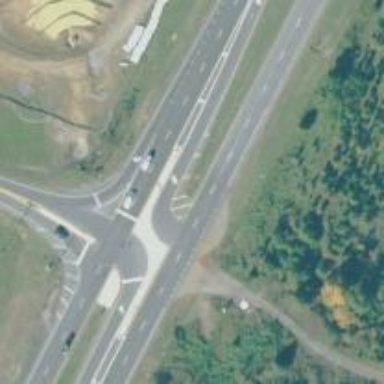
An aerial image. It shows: Trunk link highway.